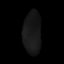
Tissue: skin
Cell type: Others
Senescence score: 0.7575
Nuclear area (px): 730
Mean DAPI intensity: 24.037